Question: good morning. I do not think my head is thinking straight. I wrote the unions to get the following result set because I thought it might be easier this way to get the end value needed. Here nore there I can optimize this later. So I have the result set below. It's only in Excel so I could take a Screen Shot.
Table Schematic
Column A = EmployeeID
Column B = ActivityId
Column C = PriorityNumber
Column D = FSBillRate
Column E = Classification

Anyways.. So if you norice (MD) Has a combo of A column and B Column twice .
MD Code:1
MD Code:1
But you notice that the first line has C column of 1 and the second line has C column of 3.
My Goal: To have only 1 combo of A and B Column based on column C. I want to keep the lower of the column C. So this case I would want to Keep 1. But in the case of BS code:1 4 and BS code:1 6 I would wan tto keep 4 obviously becasue 4 is lowwer than 6.
This must be accomplished in a SELECT statement as the data must remain and this is basically going to be a subquery to another query.
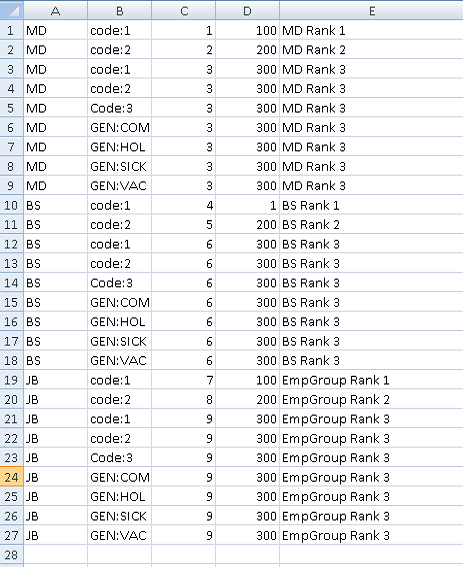
Answer: Try this:
(Edited to update column names based on comment)
Original answer using <URL>
'''
with cte as (
select [EmployeeID], [ActivityId], [Col3], [Col4], [Col5]
, rownumber= row_number() over (
partition by [EmployeeID], [ActivityId]
order by [Col3]
)
from [table]
)
select [EmployeeID], [ActivityId], [Col3], [Col4], [Col5]
from cte
where rownumber=1
'''
Alternative solution using <URL>
'''
select t.[EmployeeID], t.[ActivityId], x.[Col3], x.[Col4], x.[Col5]
from [table] t
cross apply (
select top 1 i.[Col3], i.[Col4], i.[Col5]
from [table] i
where i.[EmployeeID] = t.[EmployeeID]
and i.[ActivityId] = t.[ActivityId]
order by x.[Col3]
) as x
group by t.[EmployeeID], t.[ActivityId], x.[Col3], x.[Col4], x.[Col5]
'''